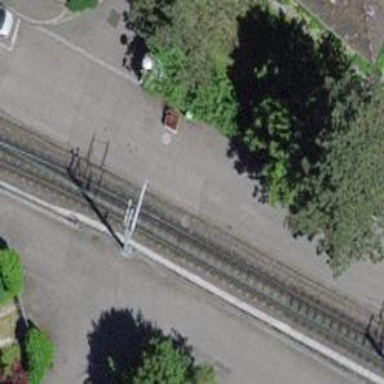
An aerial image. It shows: Level crossing with lights and saltire.